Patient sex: M
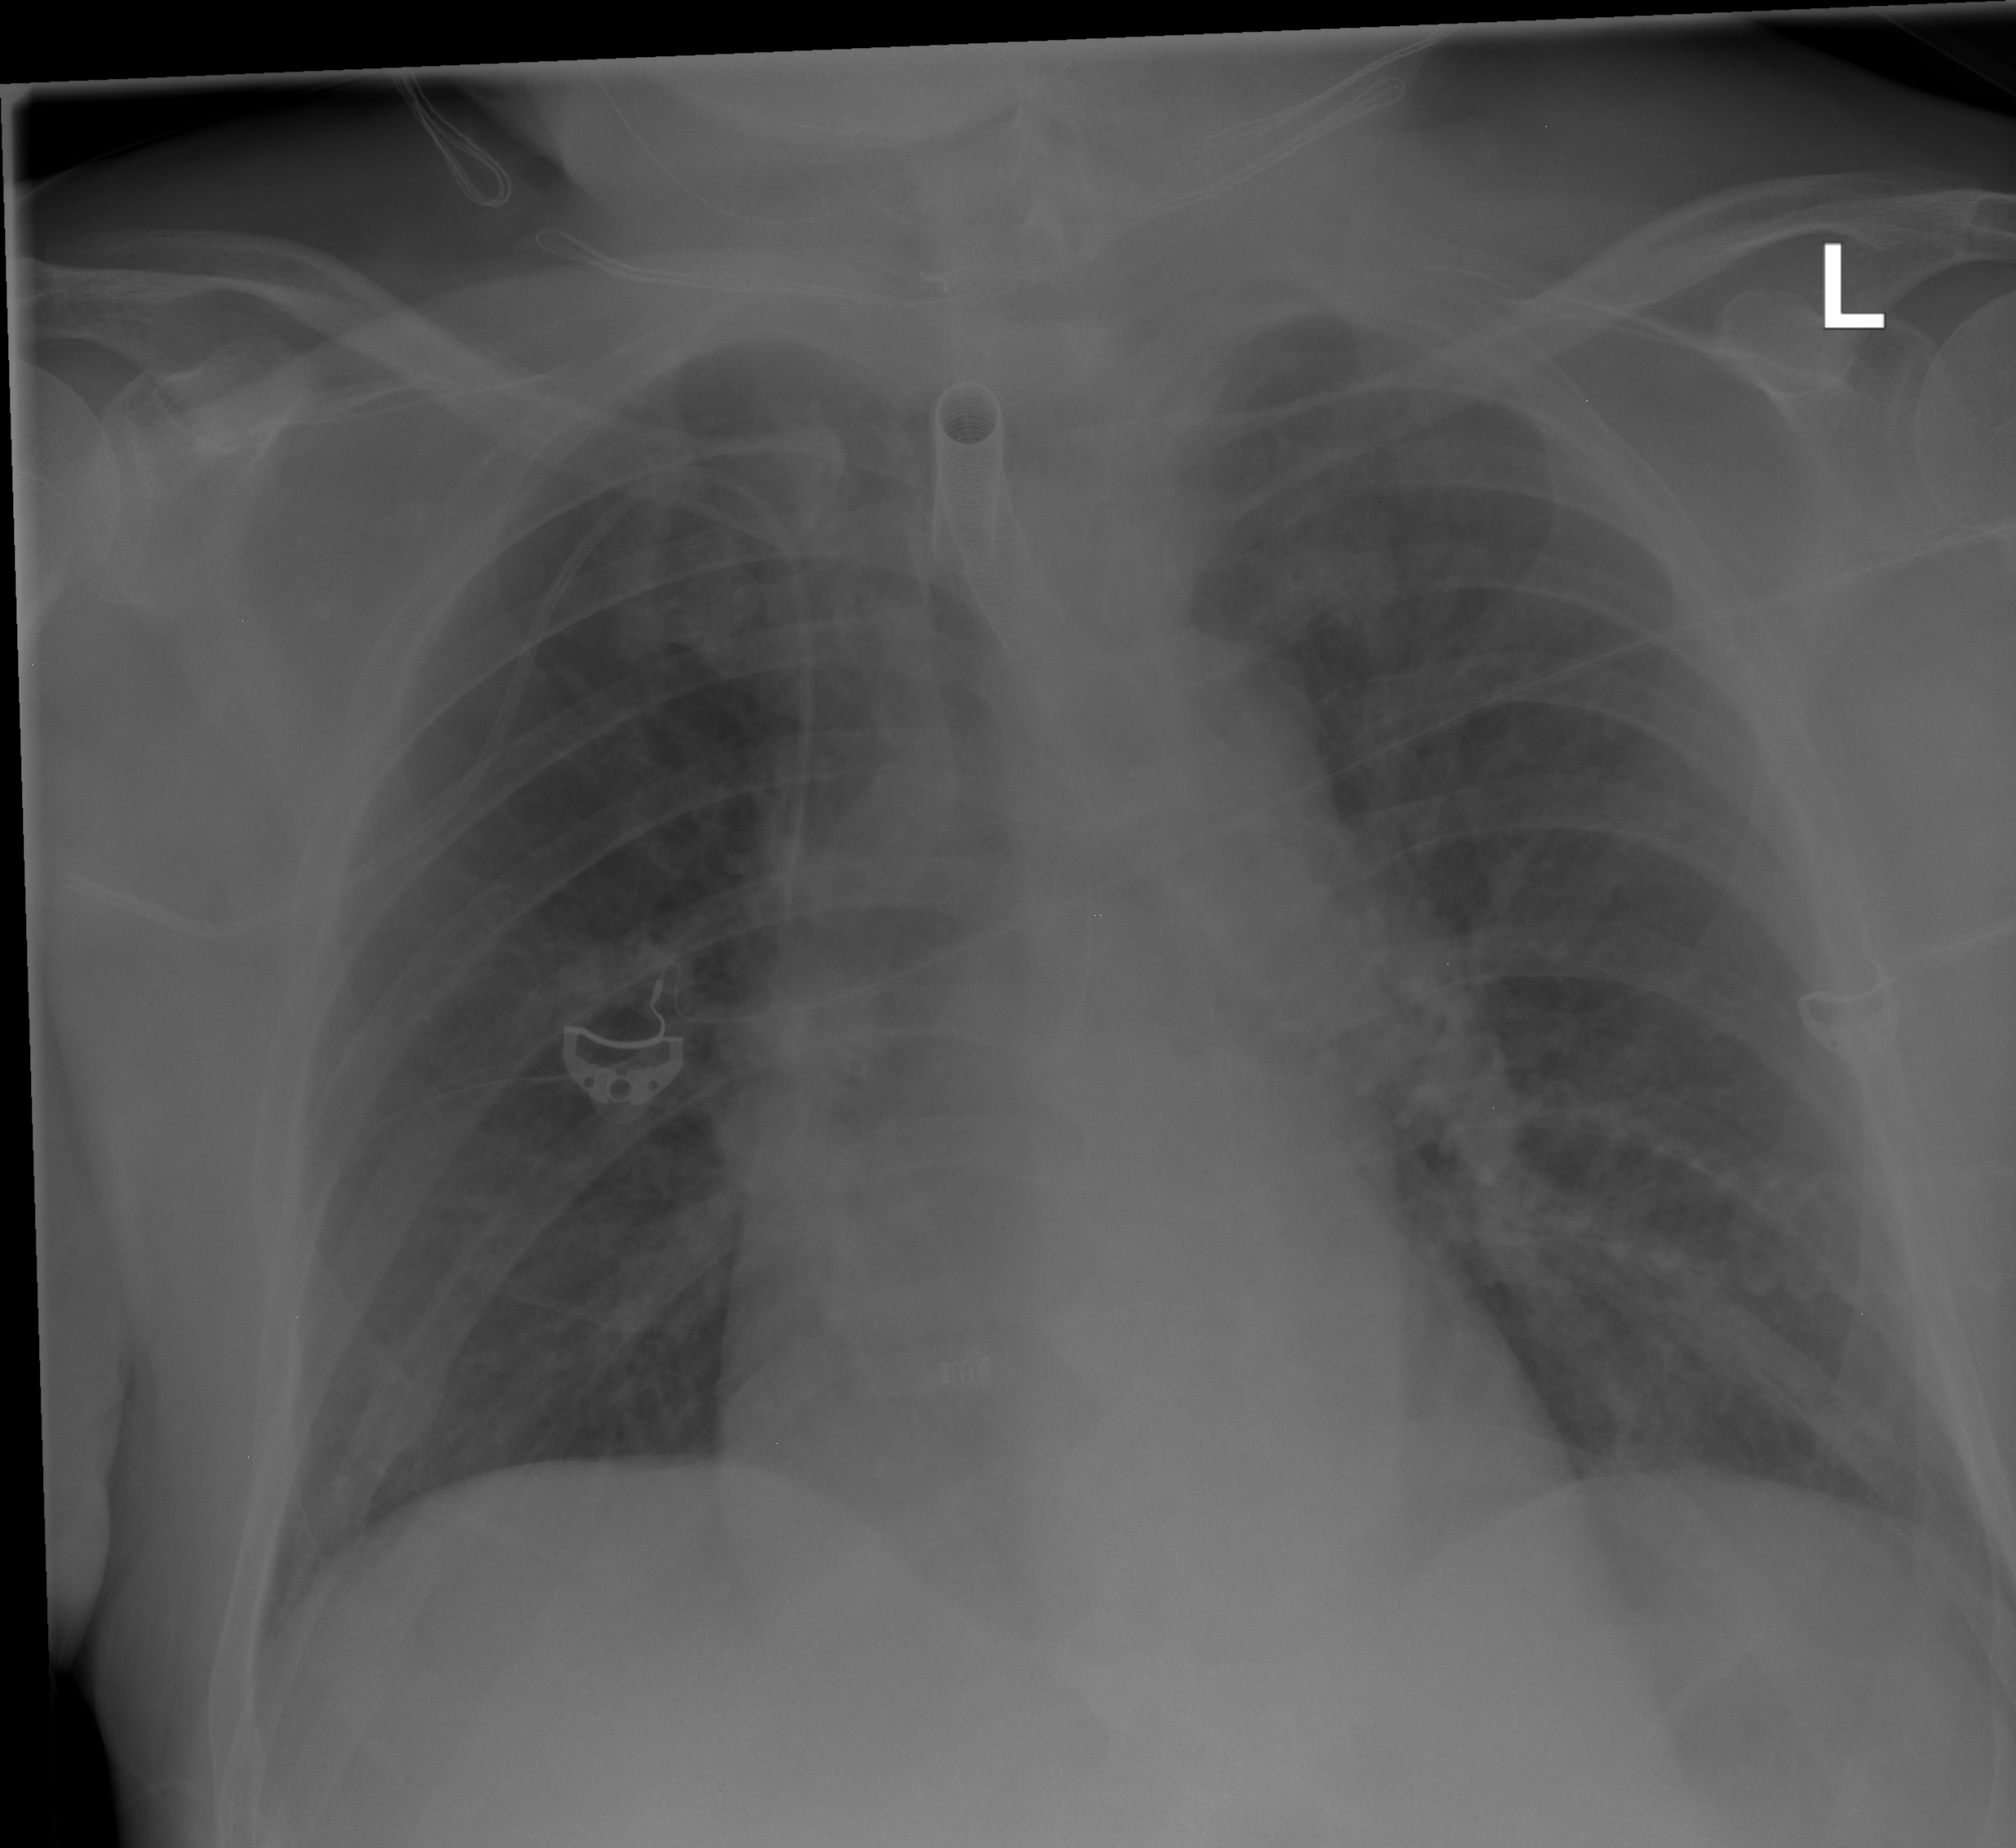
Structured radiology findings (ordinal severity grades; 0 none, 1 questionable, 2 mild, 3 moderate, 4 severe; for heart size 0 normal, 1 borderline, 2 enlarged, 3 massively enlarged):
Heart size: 0
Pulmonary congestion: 2
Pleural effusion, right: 0
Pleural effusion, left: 0
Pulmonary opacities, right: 0
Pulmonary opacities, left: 0
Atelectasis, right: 0
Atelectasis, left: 0